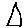
Label: triangle